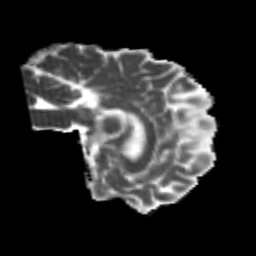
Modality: MD
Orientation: sagittal
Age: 24
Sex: male
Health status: healthy
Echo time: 0.074 s